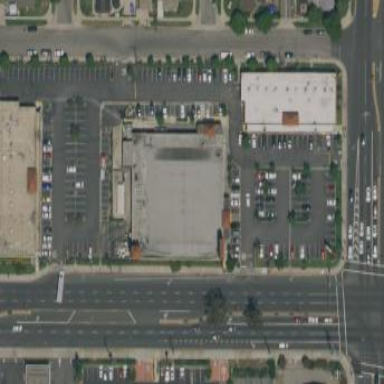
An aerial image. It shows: Retail building.